Question: Given two columns of graph data in Excel, how can it be "un-interpolated" - i.e. compressed down to the least number of rows that would produce the same line graph?
A simple example:
'''
x y
1 4
2 5
3 6
4 3
5 0
'''
would become:
'''
x y
1 4
3 6
5 0
'''
...since this would produce exactly the same lines but with "in between" points removed.
Is there an existing macro, add-in, online tool etc. that could be used to produce such results - or if not, perhaps someone could invent such an algorithm?
For a real-world example, the graph below was reverse-engineered using <URL>. The pink dots mark the points, which may not have been perfectly converted into floating point values - so ideally the algorithm would include a small "margin for error" to account for this.

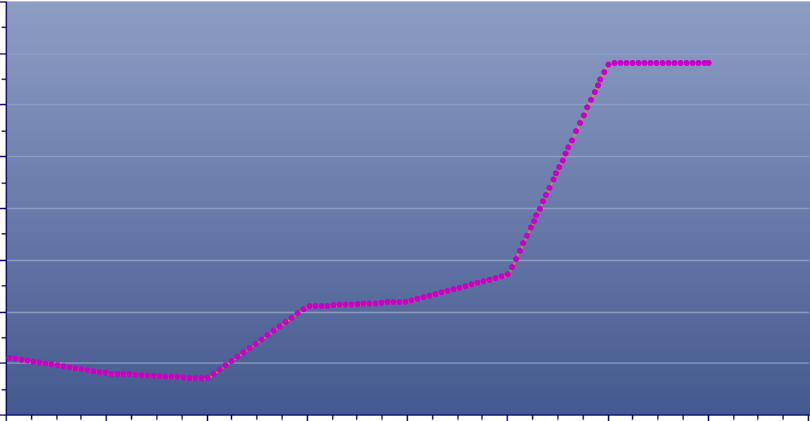
Answer: Can you try this?
'''
Sub RemoveLinearlyDependentPoints()
Dim rngX As Range, rngY As Range, rngData As Range, rngRemove As Range
Dim lCount As Long, dSlope1 As Double, dSlope2 As Double
Dim varX As Variant, varY As Variant
Const EPSILON = 0.0001
' Change ranges as needed
Set rngX = Range("A1:A5")
Set rngY = Range("B1:B5")
Set rngData = Union(rngX, rngY)
rngData.Sort key1:=rngX, Order1:=xlAscending
' Working with arrays instead of ranges is faster,
' can make a big different for large datasets
varX = rngX.Value
varY = rngY.Value
With WorksheetFunction
For lCount = 1 To rngX.Count - 2
dSlope1 = .Slope(Array(varX(lCount, 1), varX(lCount + 1, 1)), Array(varY(lCount, 1), varY(lCount + 1, 1)))
dSlope2 = .Slope(Array(varX(lCount + 1, 1), varX(lCount + 2, 1)), Array(varY(lCount + 1, 1), varY(lCount + 2, 1)))
' If slopes are the same, point in row lCount+1 can be removed
If Abs(dSlope1 - dSlope2) < EPSILON Then
If Not rngRemove Is Nothing Then
Set rngRemove = Union(rngRemove, .Index(rngData, lCount + 1, 0))
Else
Set rngRemove = .Index(rngData, lCount + 1, 0)
End If
End If
Next lCount
End With
' Mark the cells red for checking
rngRemove.Cells.Interior.Color = vbRed
' Uncomment the below to delete the cells
'rngRemove.EntireRow.Delete (xlUp)
End Sub
'''
The idea is that, if the data are sorted wrt their 'x' coordinate, we only need to keep the points in which the slope changes. So whenever the slope does not change in two consecutive pairs '(A,B)' and '(B,C)', 'B' can be removed because it is in the same line as '(A,C)'. We need to check the slope only because the data is sorted with respect to 'x', and therefore we know that 'x_A <= x_B <= x_C'.
For the given example,

I hope this helps!